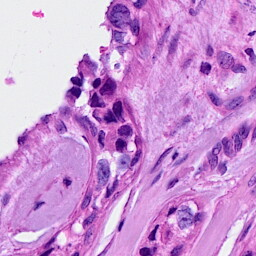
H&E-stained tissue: Breast